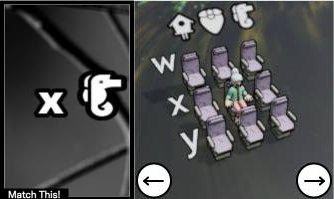
Task: seats
Answer: no